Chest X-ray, PA view. Patient: 26 years old, sex M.
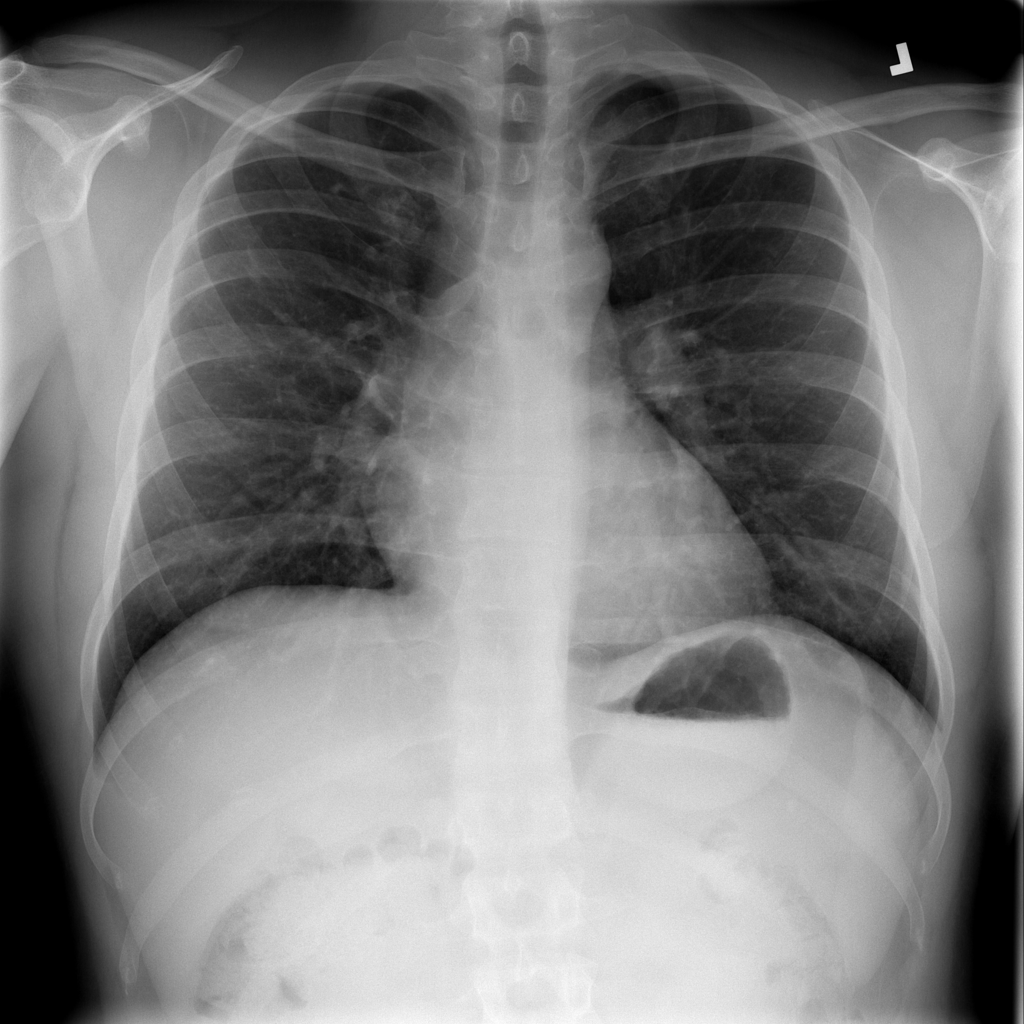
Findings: No Finding